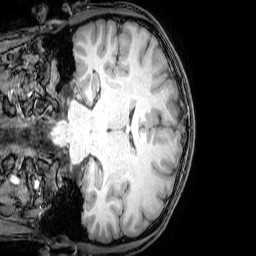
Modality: T1w
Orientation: coronal
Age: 24
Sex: male
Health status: healthy
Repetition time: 0.081 s
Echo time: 0.037 s